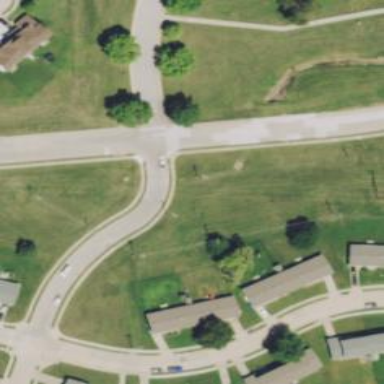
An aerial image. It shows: Crossing on footway.